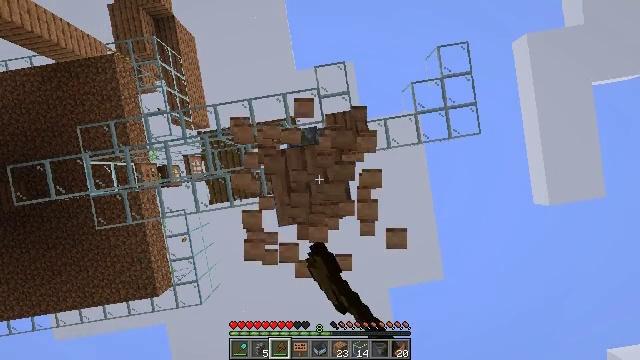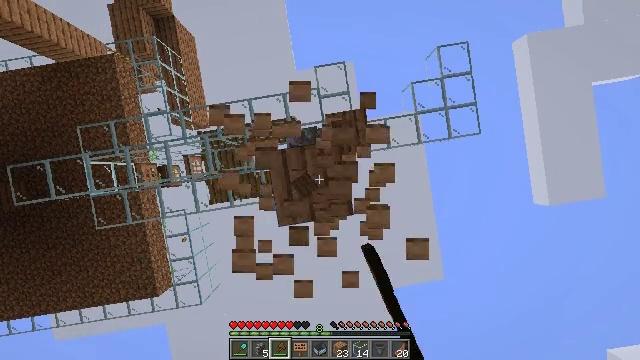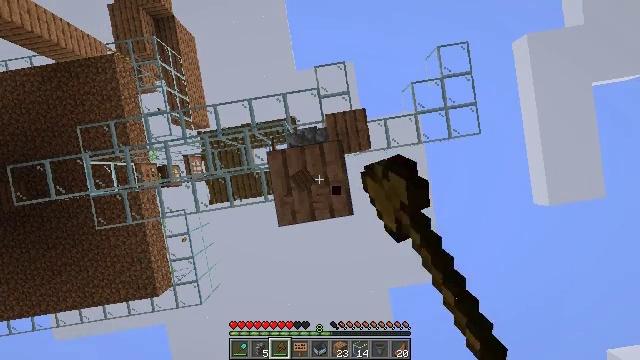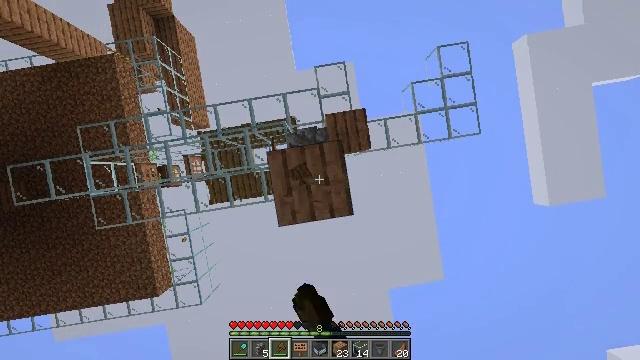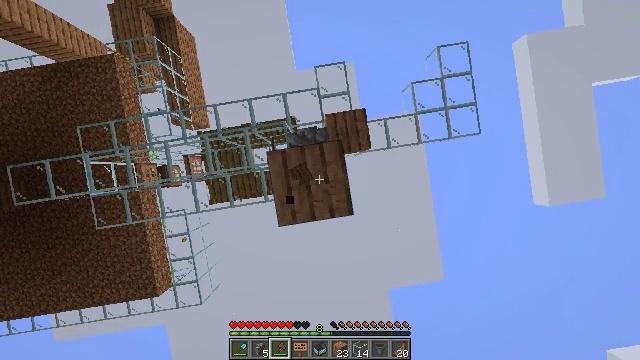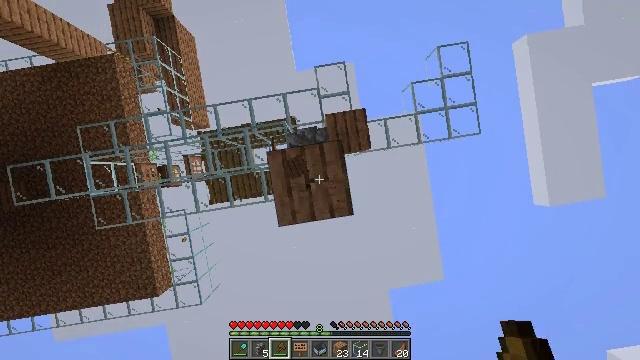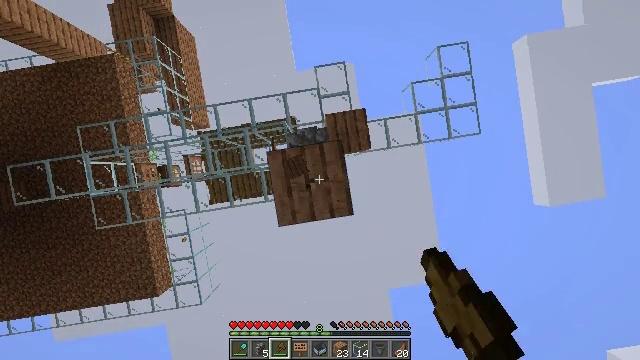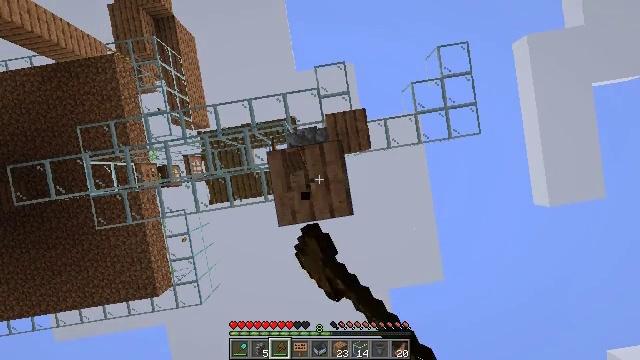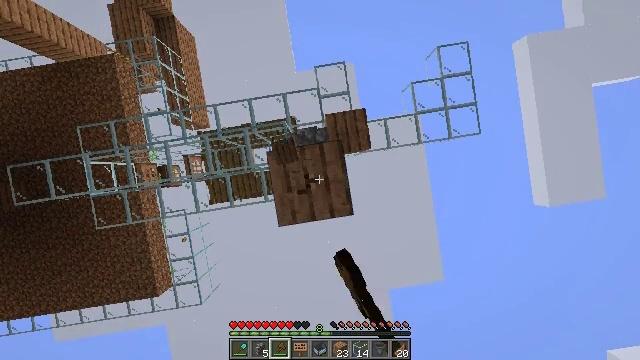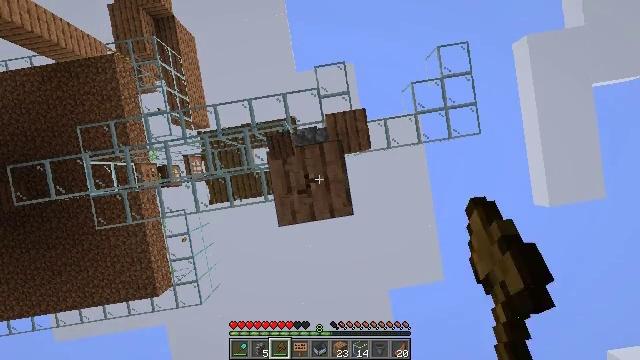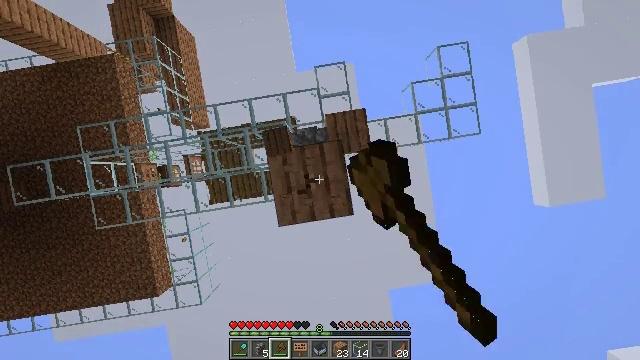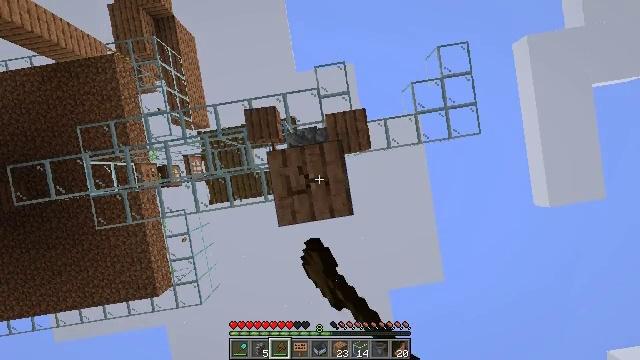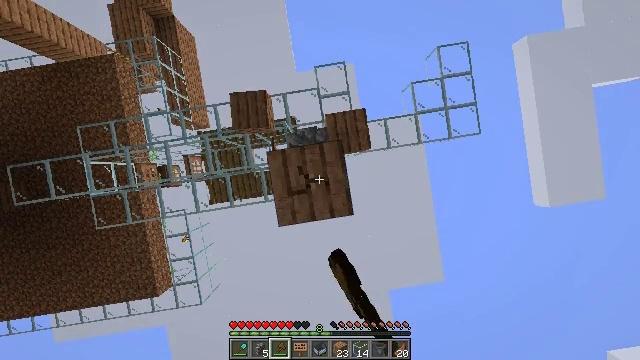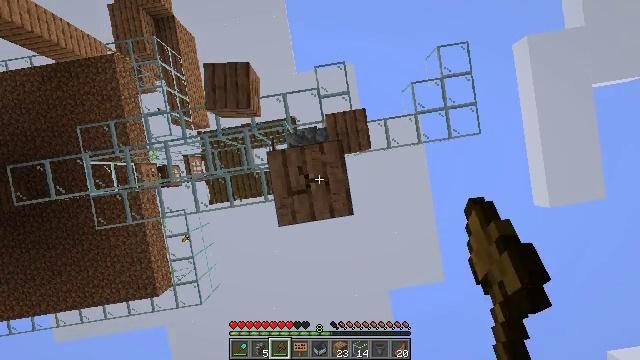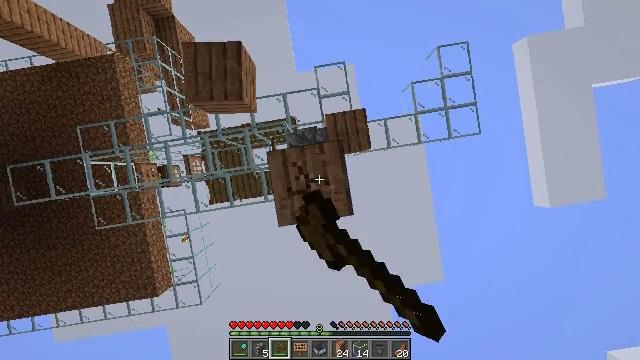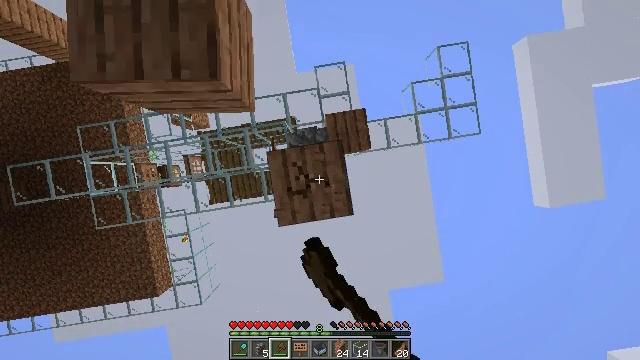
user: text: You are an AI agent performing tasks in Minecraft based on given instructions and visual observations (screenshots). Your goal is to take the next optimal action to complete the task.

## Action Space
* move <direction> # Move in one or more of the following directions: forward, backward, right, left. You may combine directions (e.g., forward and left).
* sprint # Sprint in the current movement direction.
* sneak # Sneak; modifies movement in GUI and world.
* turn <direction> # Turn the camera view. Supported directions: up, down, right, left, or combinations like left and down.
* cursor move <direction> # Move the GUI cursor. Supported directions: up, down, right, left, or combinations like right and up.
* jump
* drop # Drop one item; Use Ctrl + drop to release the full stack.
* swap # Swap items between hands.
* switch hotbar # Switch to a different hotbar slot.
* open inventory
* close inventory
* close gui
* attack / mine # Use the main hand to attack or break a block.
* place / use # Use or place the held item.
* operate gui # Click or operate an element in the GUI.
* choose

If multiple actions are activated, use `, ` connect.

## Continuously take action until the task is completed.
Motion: motion action
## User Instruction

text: Attack the jungle planks to collect them.
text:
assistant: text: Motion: attack / mine
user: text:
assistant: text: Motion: attack / mine
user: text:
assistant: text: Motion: attack / mine
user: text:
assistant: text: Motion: attack / mine
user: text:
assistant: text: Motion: attack / mine
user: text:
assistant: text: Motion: attack / mine
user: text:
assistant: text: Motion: attack / mine
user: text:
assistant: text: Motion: attack / mine
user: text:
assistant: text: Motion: attack / mine
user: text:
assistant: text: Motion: attack / mine
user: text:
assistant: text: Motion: attack / mine
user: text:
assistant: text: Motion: attack / mine
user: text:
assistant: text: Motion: attack / mine
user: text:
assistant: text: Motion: attack / mine
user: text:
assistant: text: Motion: attack / mine
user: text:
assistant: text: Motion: attack / mine
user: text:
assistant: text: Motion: attack / mine
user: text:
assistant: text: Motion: attack / mine
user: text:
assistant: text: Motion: attack / mine
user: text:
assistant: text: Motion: attack / mine
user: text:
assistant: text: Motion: attack / mine
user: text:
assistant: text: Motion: attack / mine
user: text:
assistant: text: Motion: attack / mine
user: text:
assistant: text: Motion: attack / mine
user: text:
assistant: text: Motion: attack / mine
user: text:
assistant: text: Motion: attack / mine
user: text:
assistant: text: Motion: attack / mine
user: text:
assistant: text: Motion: attack / mine
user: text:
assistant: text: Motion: attack / mine
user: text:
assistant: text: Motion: attack / mine